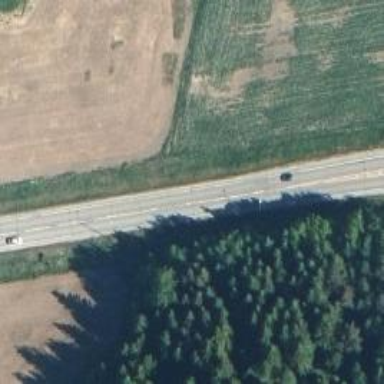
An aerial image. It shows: Asphalt road designated as trunk highway.